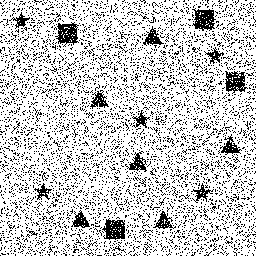
Squares: 4
Triangles: 6
Stars: 5
Total shapes: 15